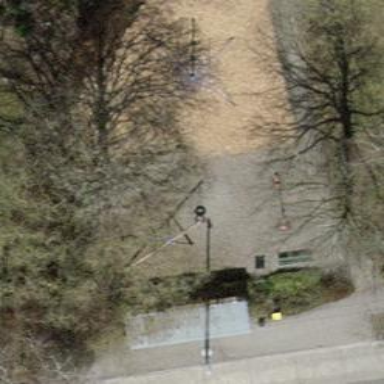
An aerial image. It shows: Playground featuring swings.